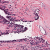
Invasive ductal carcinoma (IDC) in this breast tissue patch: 0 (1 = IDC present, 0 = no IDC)